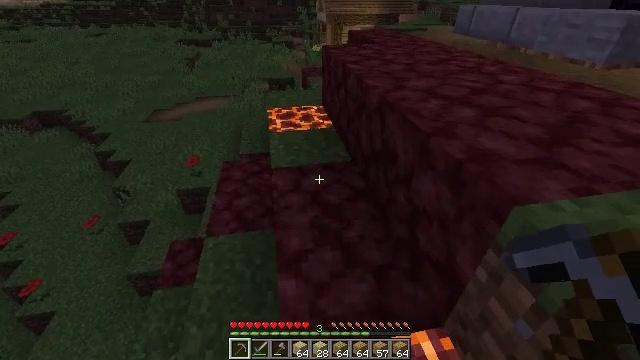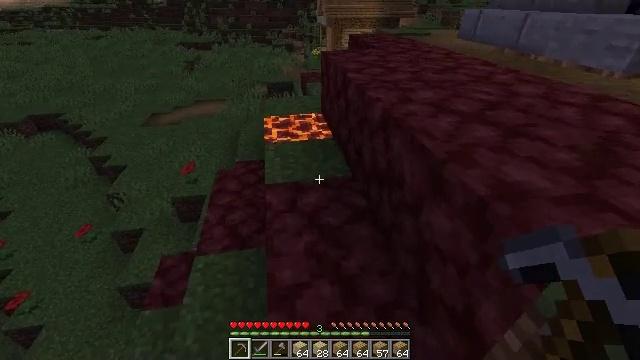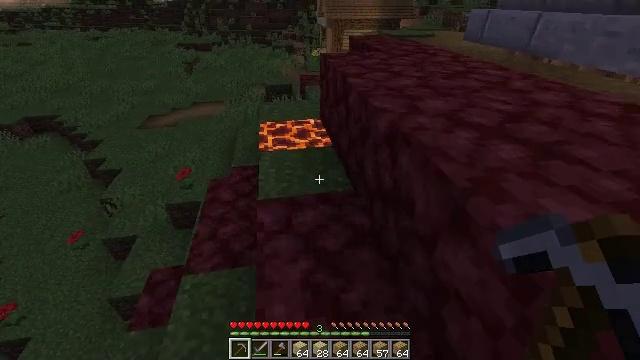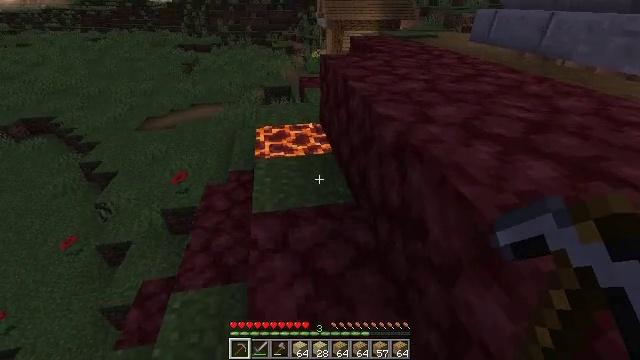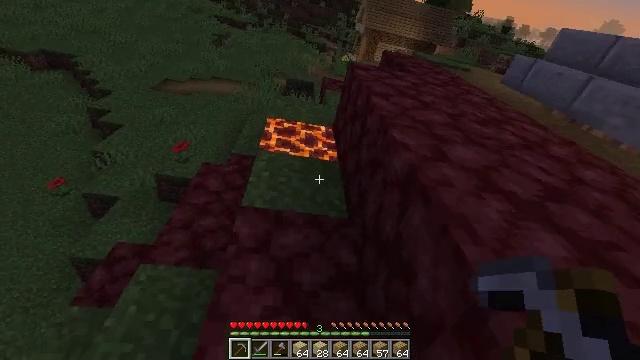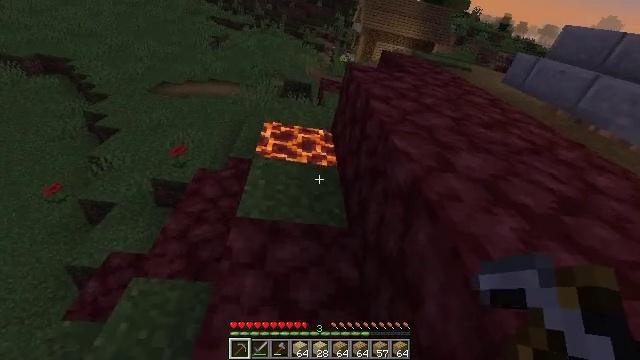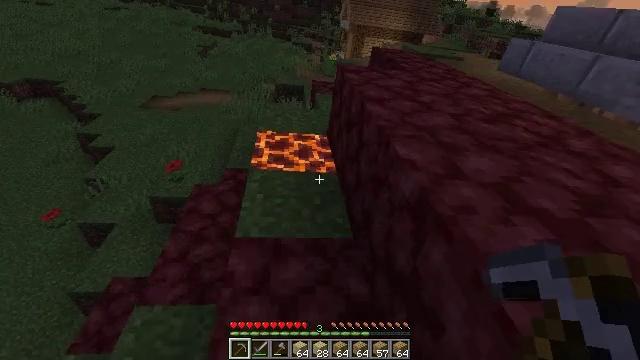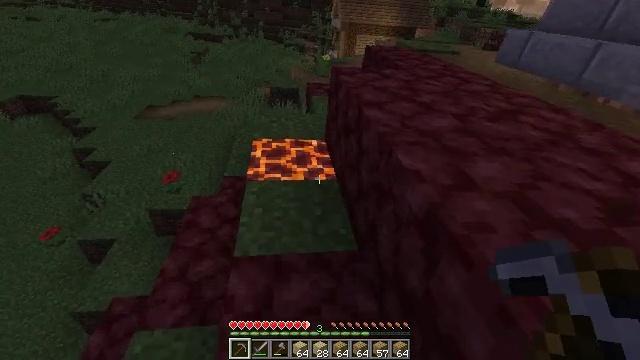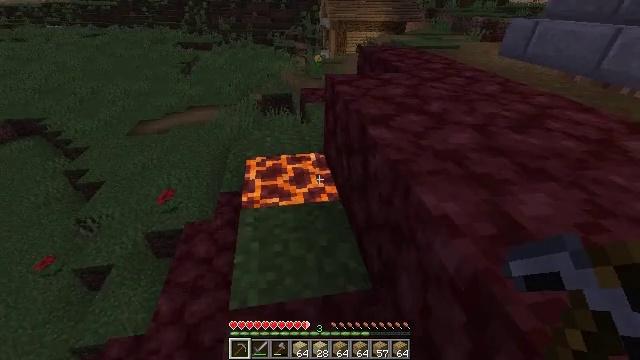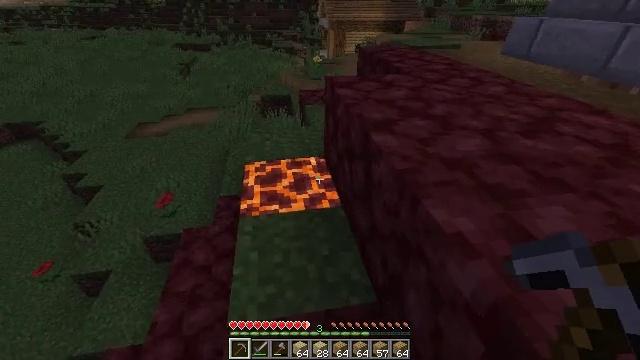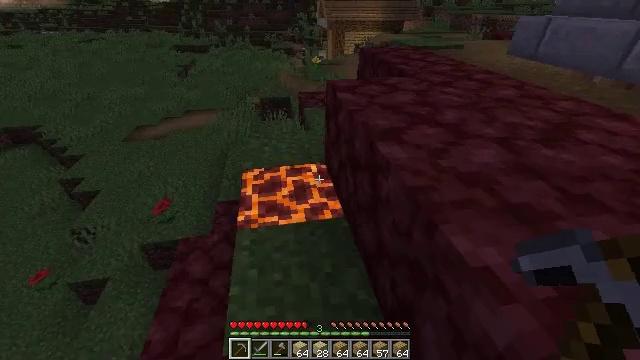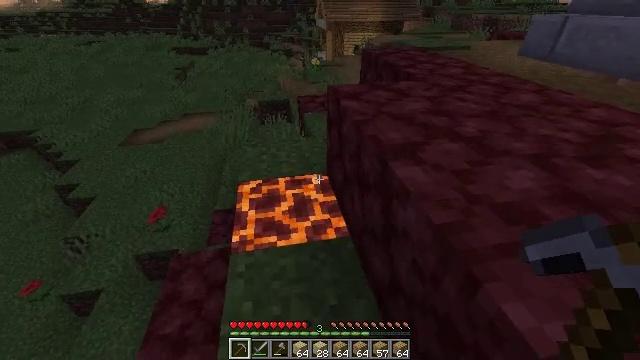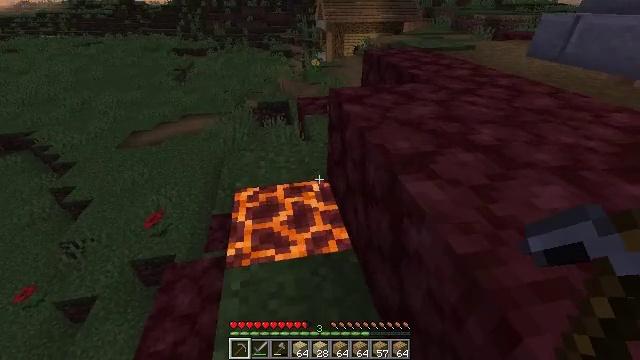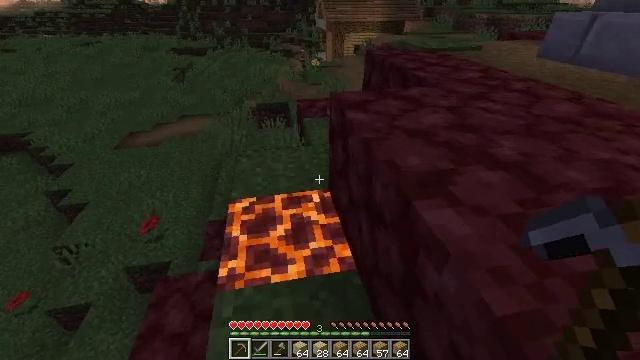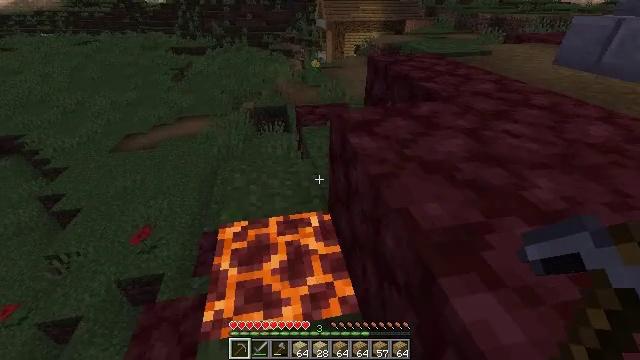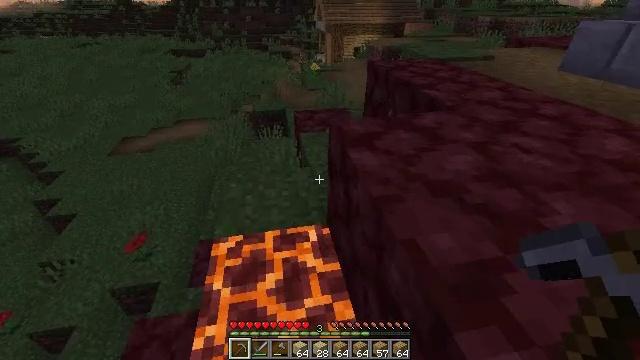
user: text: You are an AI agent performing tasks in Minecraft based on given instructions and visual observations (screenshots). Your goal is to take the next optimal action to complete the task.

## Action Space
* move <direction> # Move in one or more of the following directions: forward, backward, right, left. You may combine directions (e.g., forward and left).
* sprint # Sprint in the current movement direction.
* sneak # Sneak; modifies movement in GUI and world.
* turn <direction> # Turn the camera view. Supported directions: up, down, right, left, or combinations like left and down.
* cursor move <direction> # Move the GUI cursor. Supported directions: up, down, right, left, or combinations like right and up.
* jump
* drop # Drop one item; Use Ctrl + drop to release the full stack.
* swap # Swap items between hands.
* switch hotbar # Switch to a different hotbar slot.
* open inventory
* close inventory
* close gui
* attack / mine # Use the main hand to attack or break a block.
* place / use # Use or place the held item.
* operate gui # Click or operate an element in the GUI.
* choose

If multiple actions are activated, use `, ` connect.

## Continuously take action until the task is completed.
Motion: motion action
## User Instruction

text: Recycle the stone brick stairs from the structure.
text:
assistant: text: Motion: move forward
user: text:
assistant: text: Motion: move forward
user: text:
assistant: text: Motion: move forward
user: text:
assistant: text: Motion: move forward
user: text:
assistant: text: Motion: move forward
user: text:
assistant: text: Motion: move forward
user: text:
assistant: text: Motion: move forward
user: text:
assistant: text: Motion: move forward
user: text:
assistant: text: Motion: move forward
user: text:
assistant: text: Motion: move forward
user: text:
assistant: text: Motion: move forward
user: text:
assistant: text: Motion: move forward
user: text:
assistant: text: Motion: move forward
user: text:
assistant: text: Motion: move forward
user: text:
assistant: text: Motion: move forward
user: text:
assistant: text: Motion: move forward, turn right and up
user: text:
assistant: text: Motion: move forward, turn right and up
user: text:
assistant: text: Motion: move forward, turn right and up
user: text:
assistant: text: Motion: move forward, turn right and up
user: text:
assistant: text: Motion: move forward, turn right, jump
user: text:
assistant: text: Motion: move forward, jump
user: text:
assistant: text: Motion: move forward, jump
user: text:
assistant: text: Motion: move forward, jump
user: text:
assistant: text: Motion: move forward, jump
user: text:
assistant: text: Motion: move forward
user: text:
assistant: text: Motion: move forward
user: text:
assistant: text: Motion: move forward, turn left
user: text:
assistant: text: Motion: move forward, turn left and down
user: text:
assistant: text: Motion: move forward, turn left and down
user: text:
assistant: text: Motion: move forward